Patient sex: F
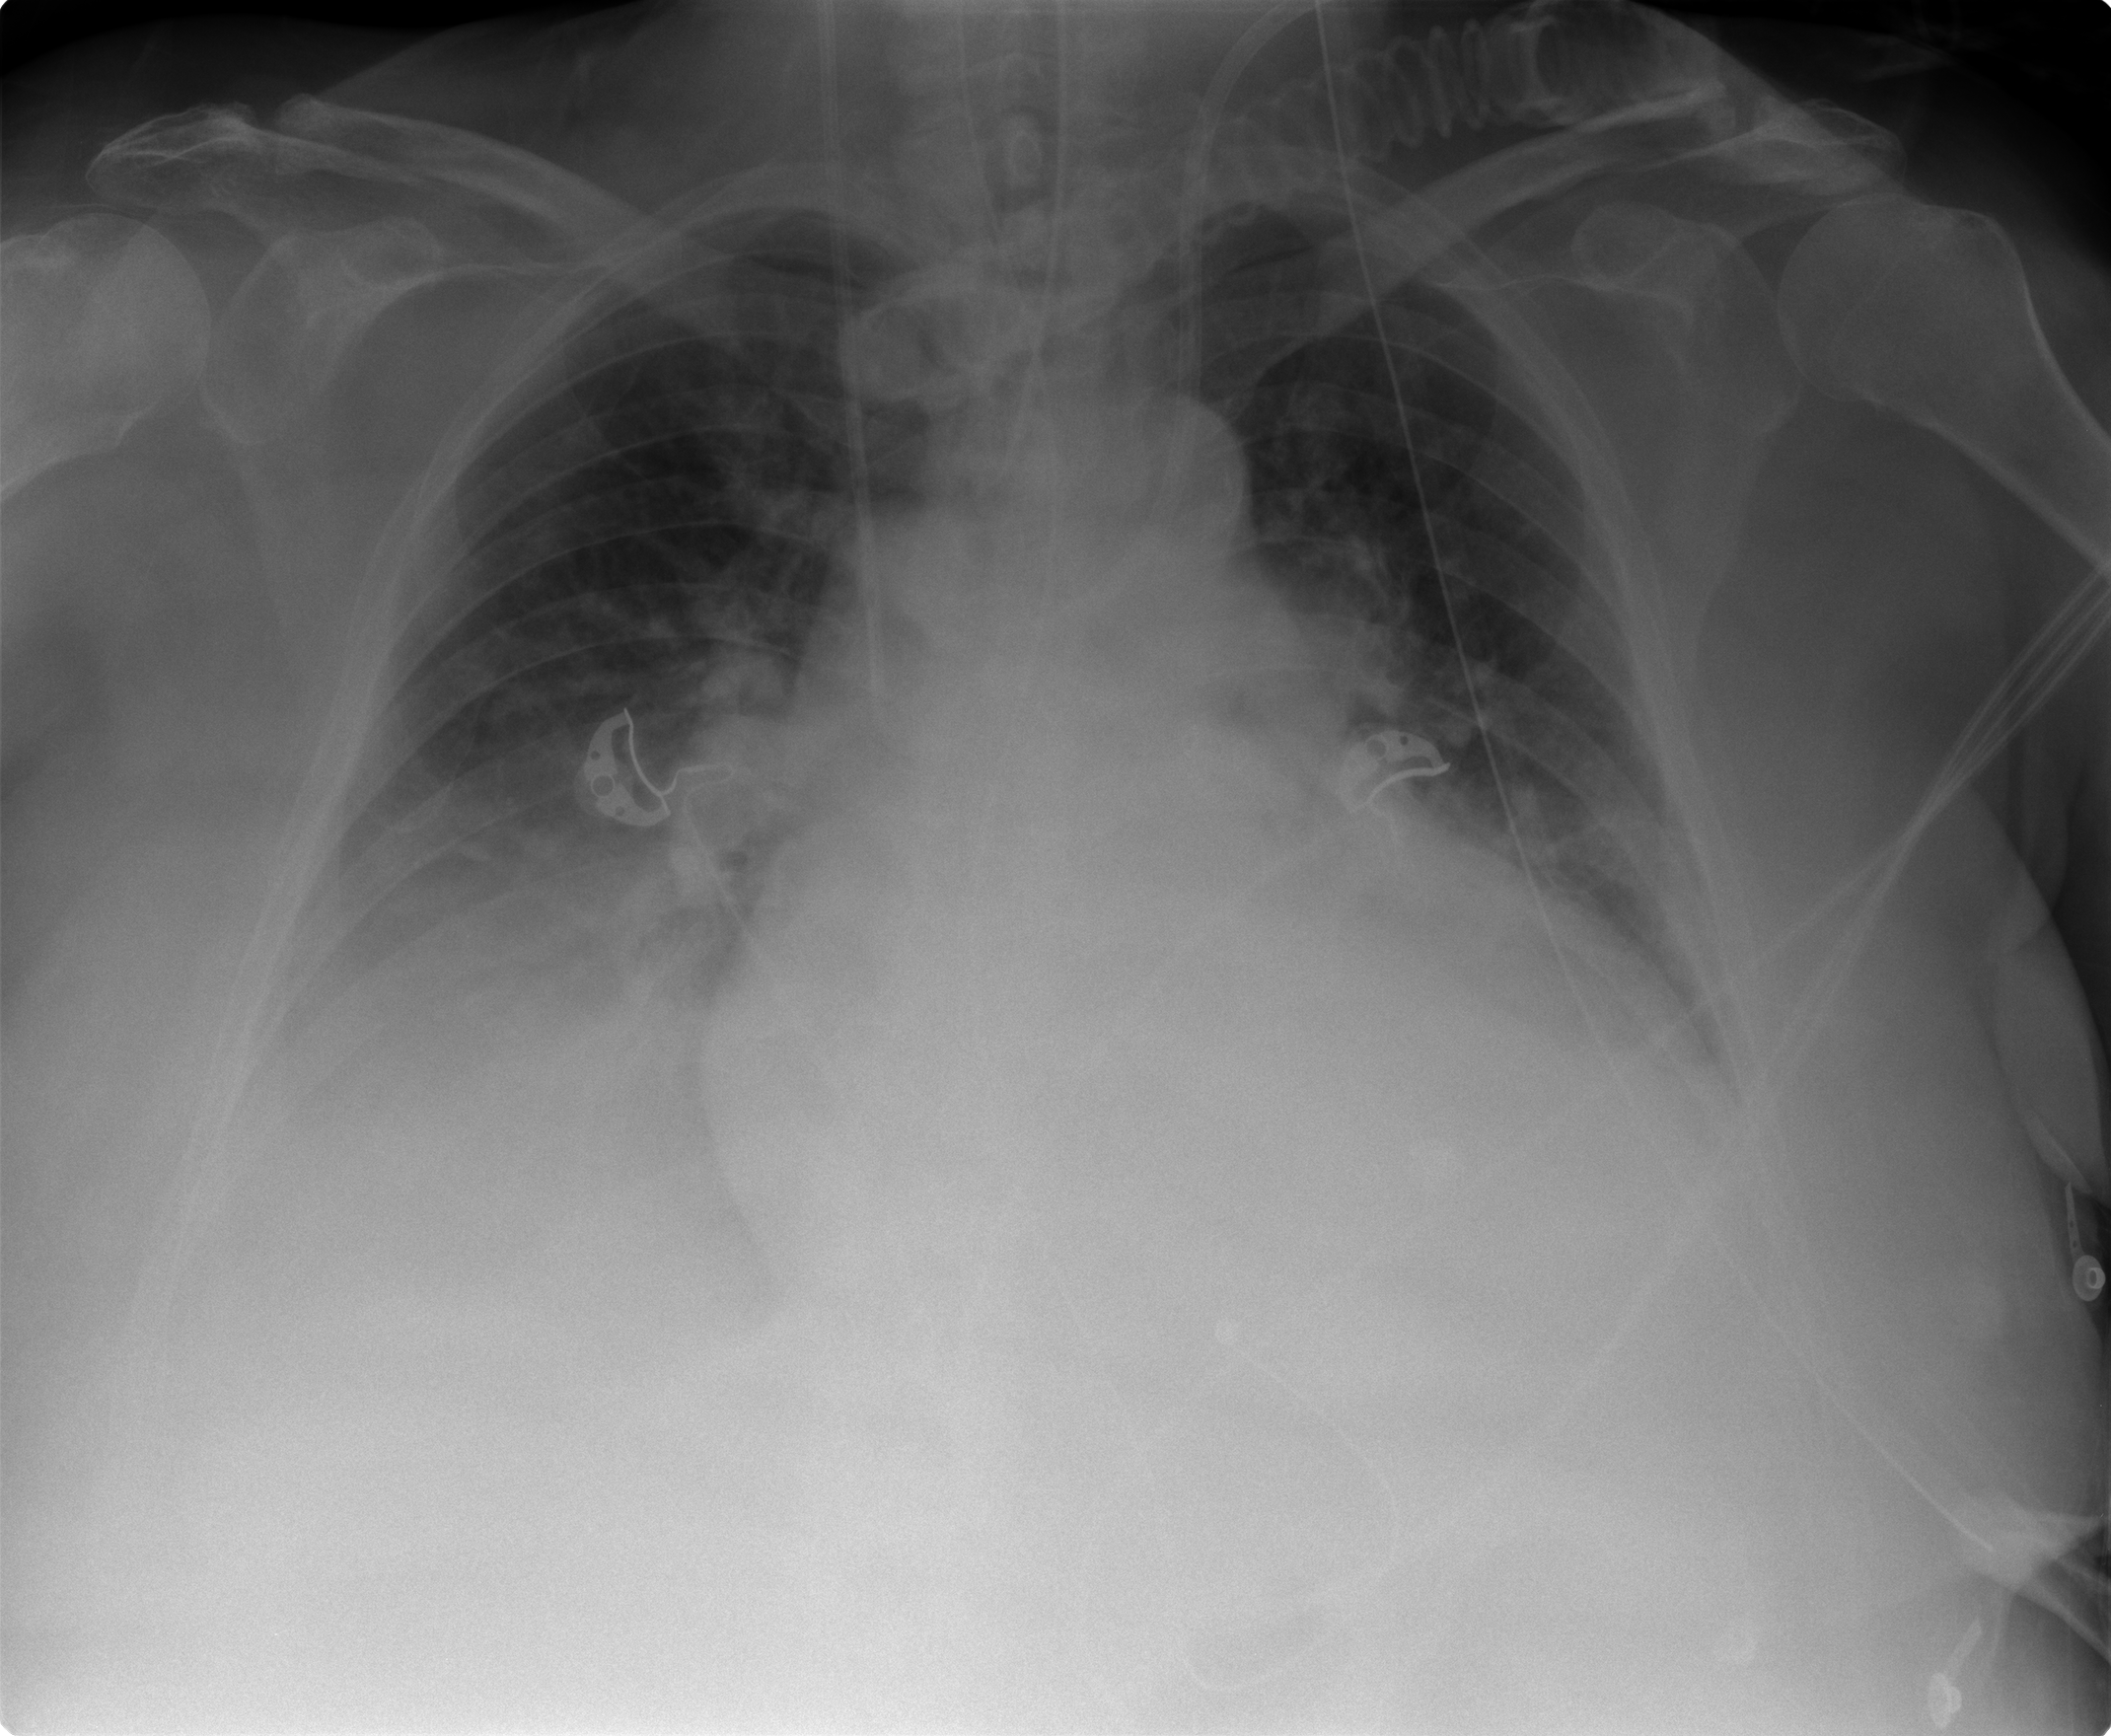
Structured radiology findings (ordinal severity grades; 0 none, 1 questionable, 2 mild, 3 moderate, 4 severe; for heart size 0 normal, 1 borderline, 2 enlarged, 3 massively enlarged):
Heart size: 2
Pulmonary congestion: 2
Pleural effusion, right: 2
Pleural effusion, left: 0
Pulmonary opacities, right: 2
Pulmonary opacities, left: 0
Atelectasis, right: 2
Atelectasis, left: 2